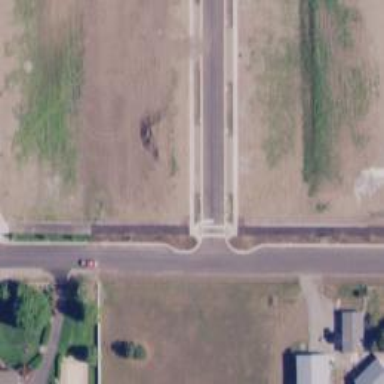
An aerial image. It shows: Crossing on cycleway.